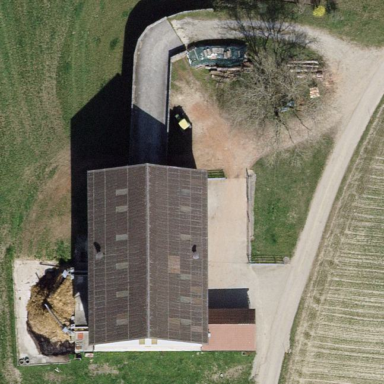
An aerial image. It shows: Farmyard area.